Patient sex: F
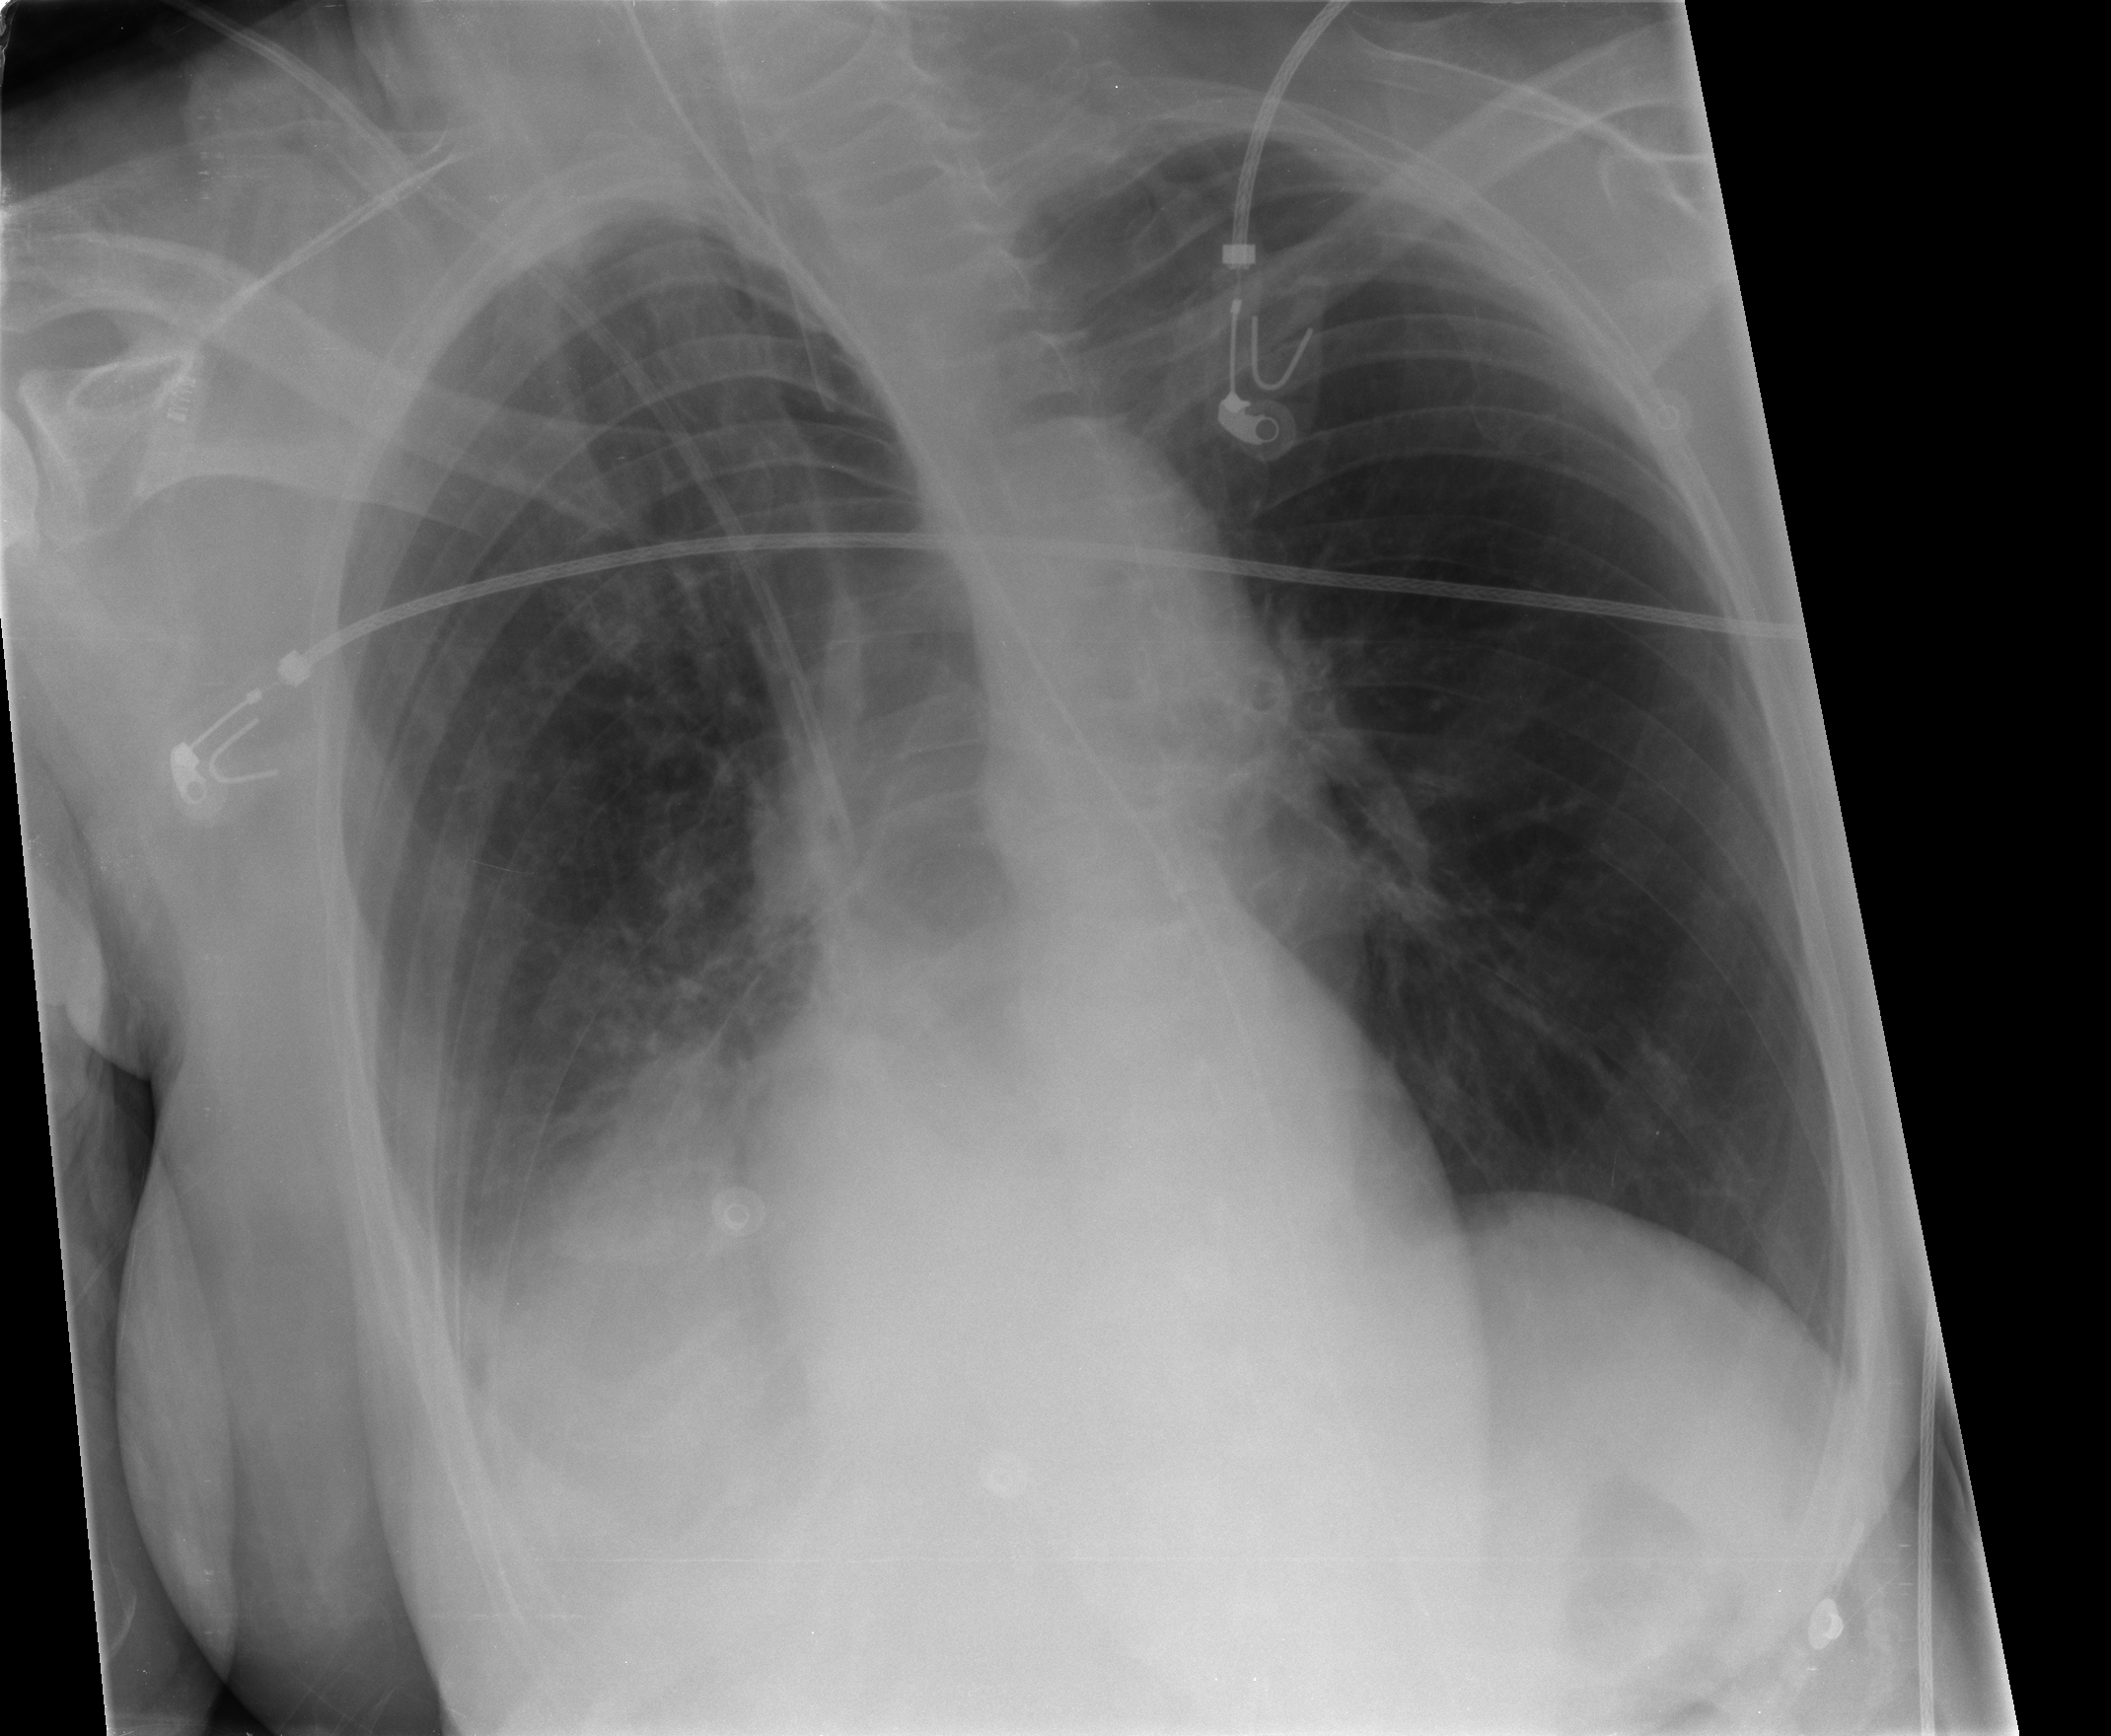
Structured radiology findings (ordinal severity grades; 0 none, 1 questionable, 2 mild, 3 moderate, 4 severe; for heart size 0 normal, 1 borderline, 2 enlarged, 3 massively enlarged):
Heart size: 0
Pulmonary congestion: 0
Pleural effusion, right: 2
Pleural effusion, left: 0
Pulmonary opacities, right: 2
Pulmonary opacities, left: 0
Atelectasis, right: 2
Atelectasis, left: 0